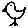
Label: bird